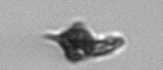
Label: Euglena